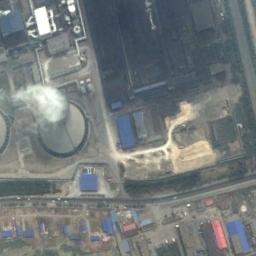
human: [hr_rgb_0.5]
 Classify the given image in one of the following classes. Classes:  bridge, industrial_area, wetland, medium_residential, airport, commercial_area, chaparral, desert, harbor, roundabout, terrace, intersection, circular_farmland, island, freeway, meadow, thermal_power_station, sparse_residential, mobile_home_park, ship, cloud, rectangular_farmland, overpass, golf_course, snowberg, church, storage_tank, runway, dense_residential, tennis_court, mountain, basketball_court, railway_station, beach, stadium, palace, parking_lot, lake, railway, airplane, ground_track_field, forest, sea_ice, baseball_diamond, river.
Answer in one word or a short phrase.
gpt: thermal_power_station